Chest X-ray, PA view. Patient: 51 years old, sex F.
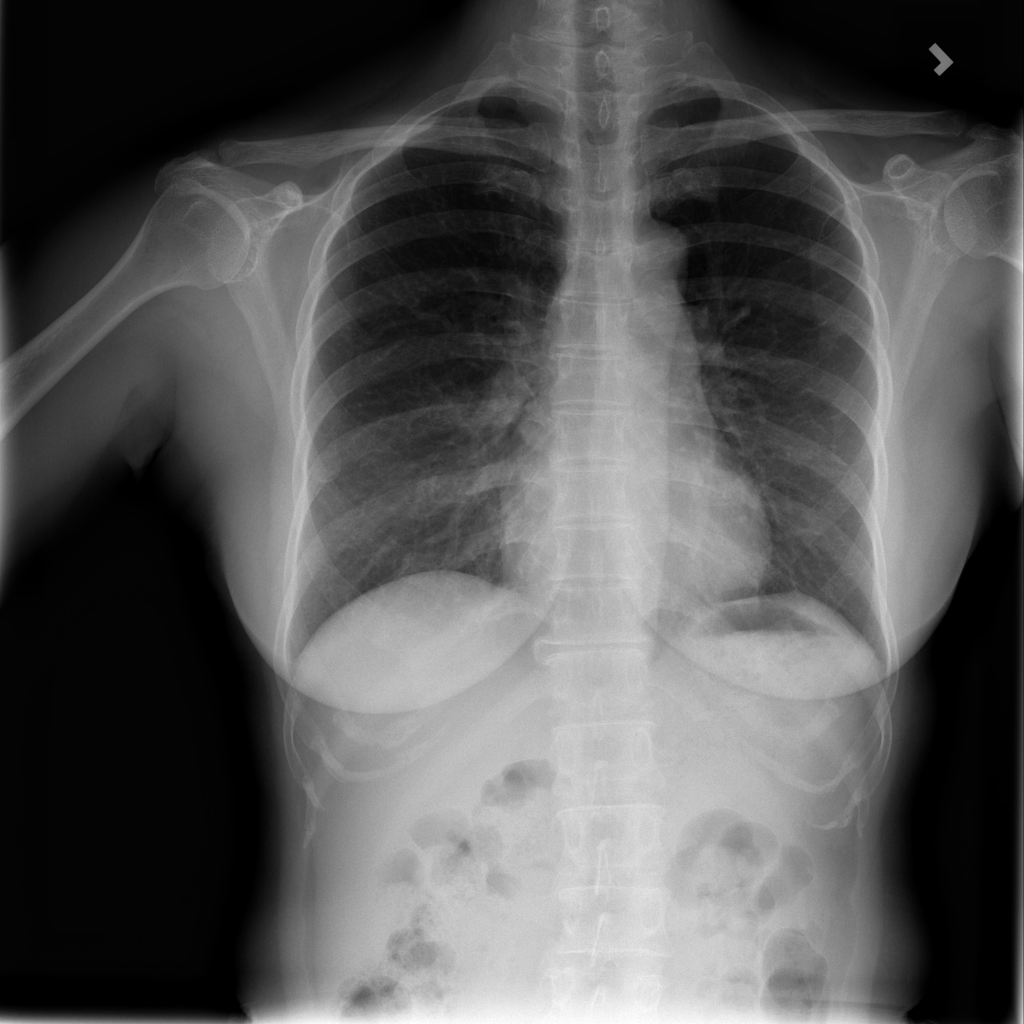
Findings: No Finding